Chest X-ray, PA view. Patient: 48 years old, sex M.
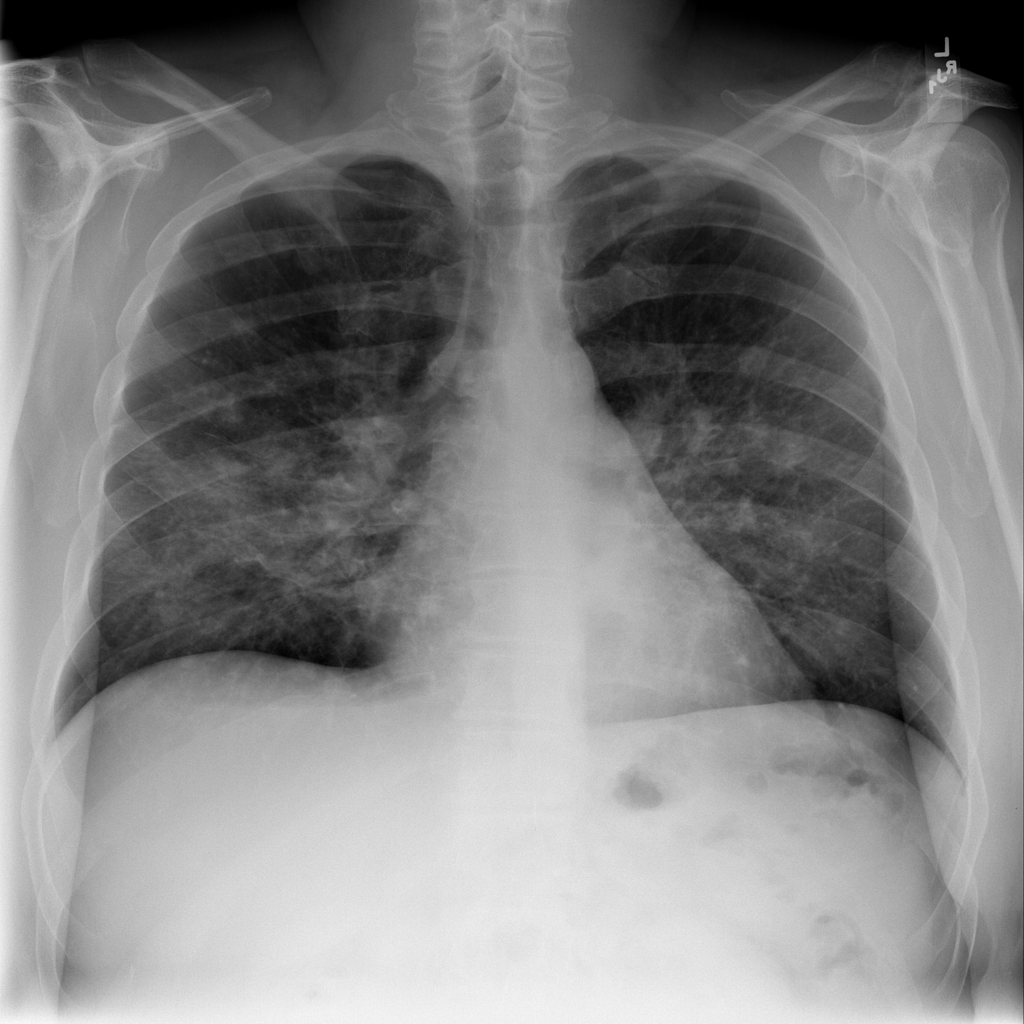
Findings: Infiltration, Mass, Nodule